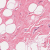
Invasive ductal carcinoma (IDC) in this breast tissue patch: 0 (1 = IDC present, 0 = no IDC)